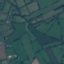
Land use / land cover class: Pasture